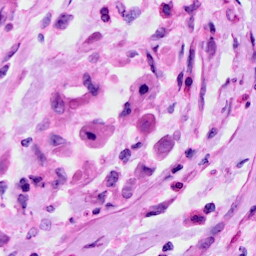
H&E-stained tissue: Cervix